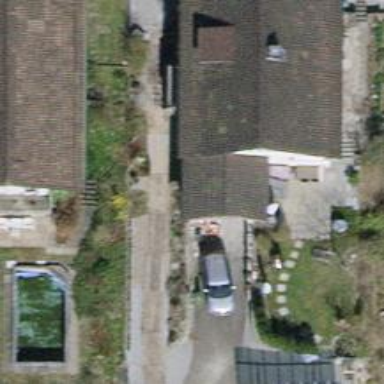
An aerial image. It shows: Building with tiled roof.